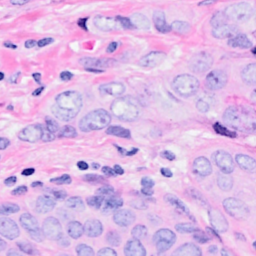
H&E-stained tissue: Breast